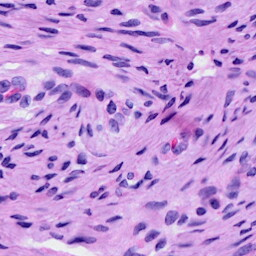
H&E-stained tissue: Cervix